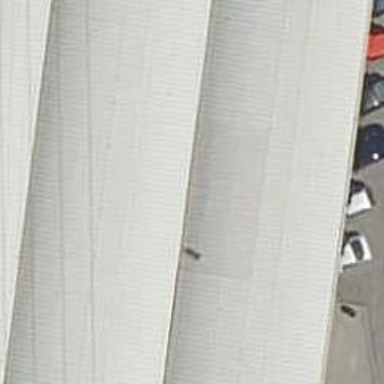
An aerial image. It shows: Car repair shop.